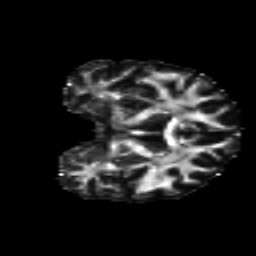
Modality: FA
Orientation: coronal
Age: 30
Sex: female
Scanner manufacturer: siemens
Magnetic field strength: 3 T
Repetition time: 8.6 s
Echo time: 0.095 s